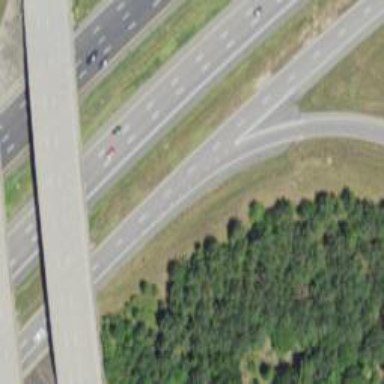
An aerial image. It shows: Motorway junction.